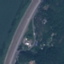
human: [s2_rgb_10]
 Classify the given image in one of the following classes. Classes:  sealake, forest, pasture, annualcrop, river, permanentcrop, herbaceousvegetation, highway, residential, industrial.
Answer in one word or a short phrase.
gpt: River